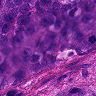
Metastatic tissue present: yes